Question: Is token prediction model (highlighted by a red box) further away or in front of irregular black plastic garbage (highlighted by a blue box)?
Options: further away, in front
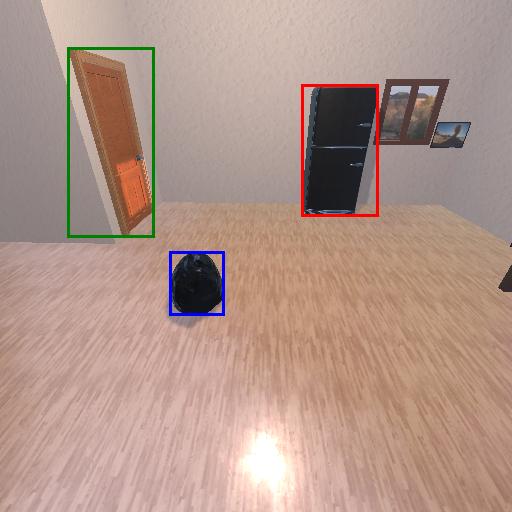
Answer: further away